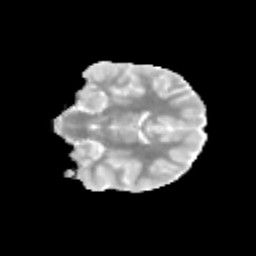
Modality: MD
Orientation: coronal
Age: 12
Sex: male
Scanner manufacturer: siemens
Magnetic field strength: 3 T
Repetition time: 3.8 s
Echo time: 0.07 s